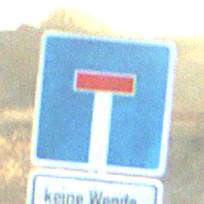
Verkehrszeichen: Sackgasse
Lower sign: HinweisGeaenderteVorfahrtVerkehrsfuehrungVerkehrsregelung3
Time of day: SunriseSunset
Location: Outdoor (RoadRail)
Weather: PartlyCloudy
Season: NotSpecified
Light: Natural